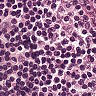
Metastatic tissue present: no